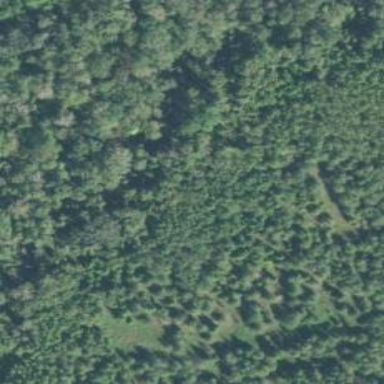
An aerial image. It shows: Mixed woodland area with various types of leaves.